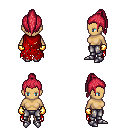
a pixel art fantasy rpg character, female body template, human, tanned skin, red tattered cape, metal pants, ruby red long topknot hairstyle, gold gloves, metal boots, four views (front, back, left, right), 2x2 character sprite sheet, small pixel art, hard edges, no anti-aliasing